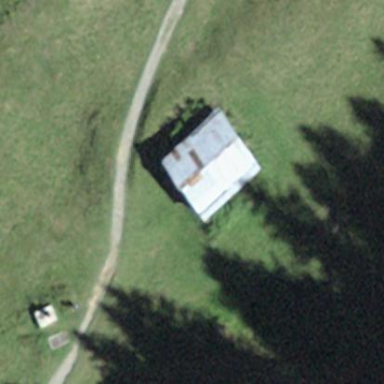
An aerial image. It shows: Hut.